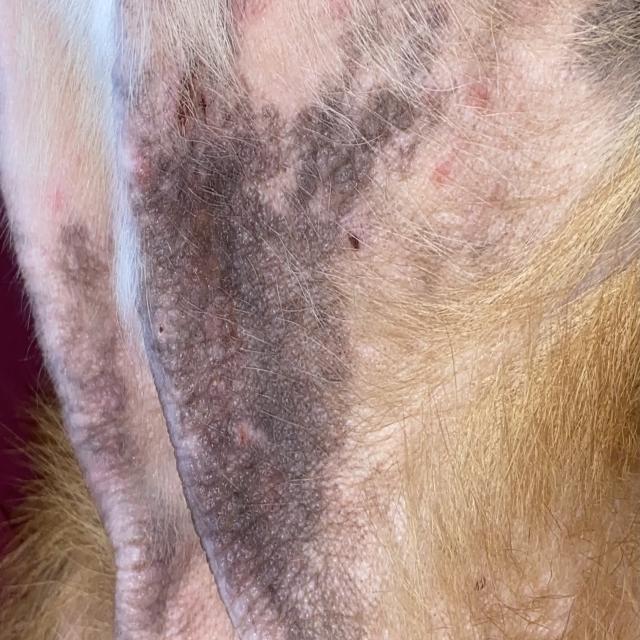
Canine demodicosis (Demodex mange) — caused by Demodex canis mites. Presents with alopecia, follicular papules, pustules, and comedones. Often localized on face and forelimbs.